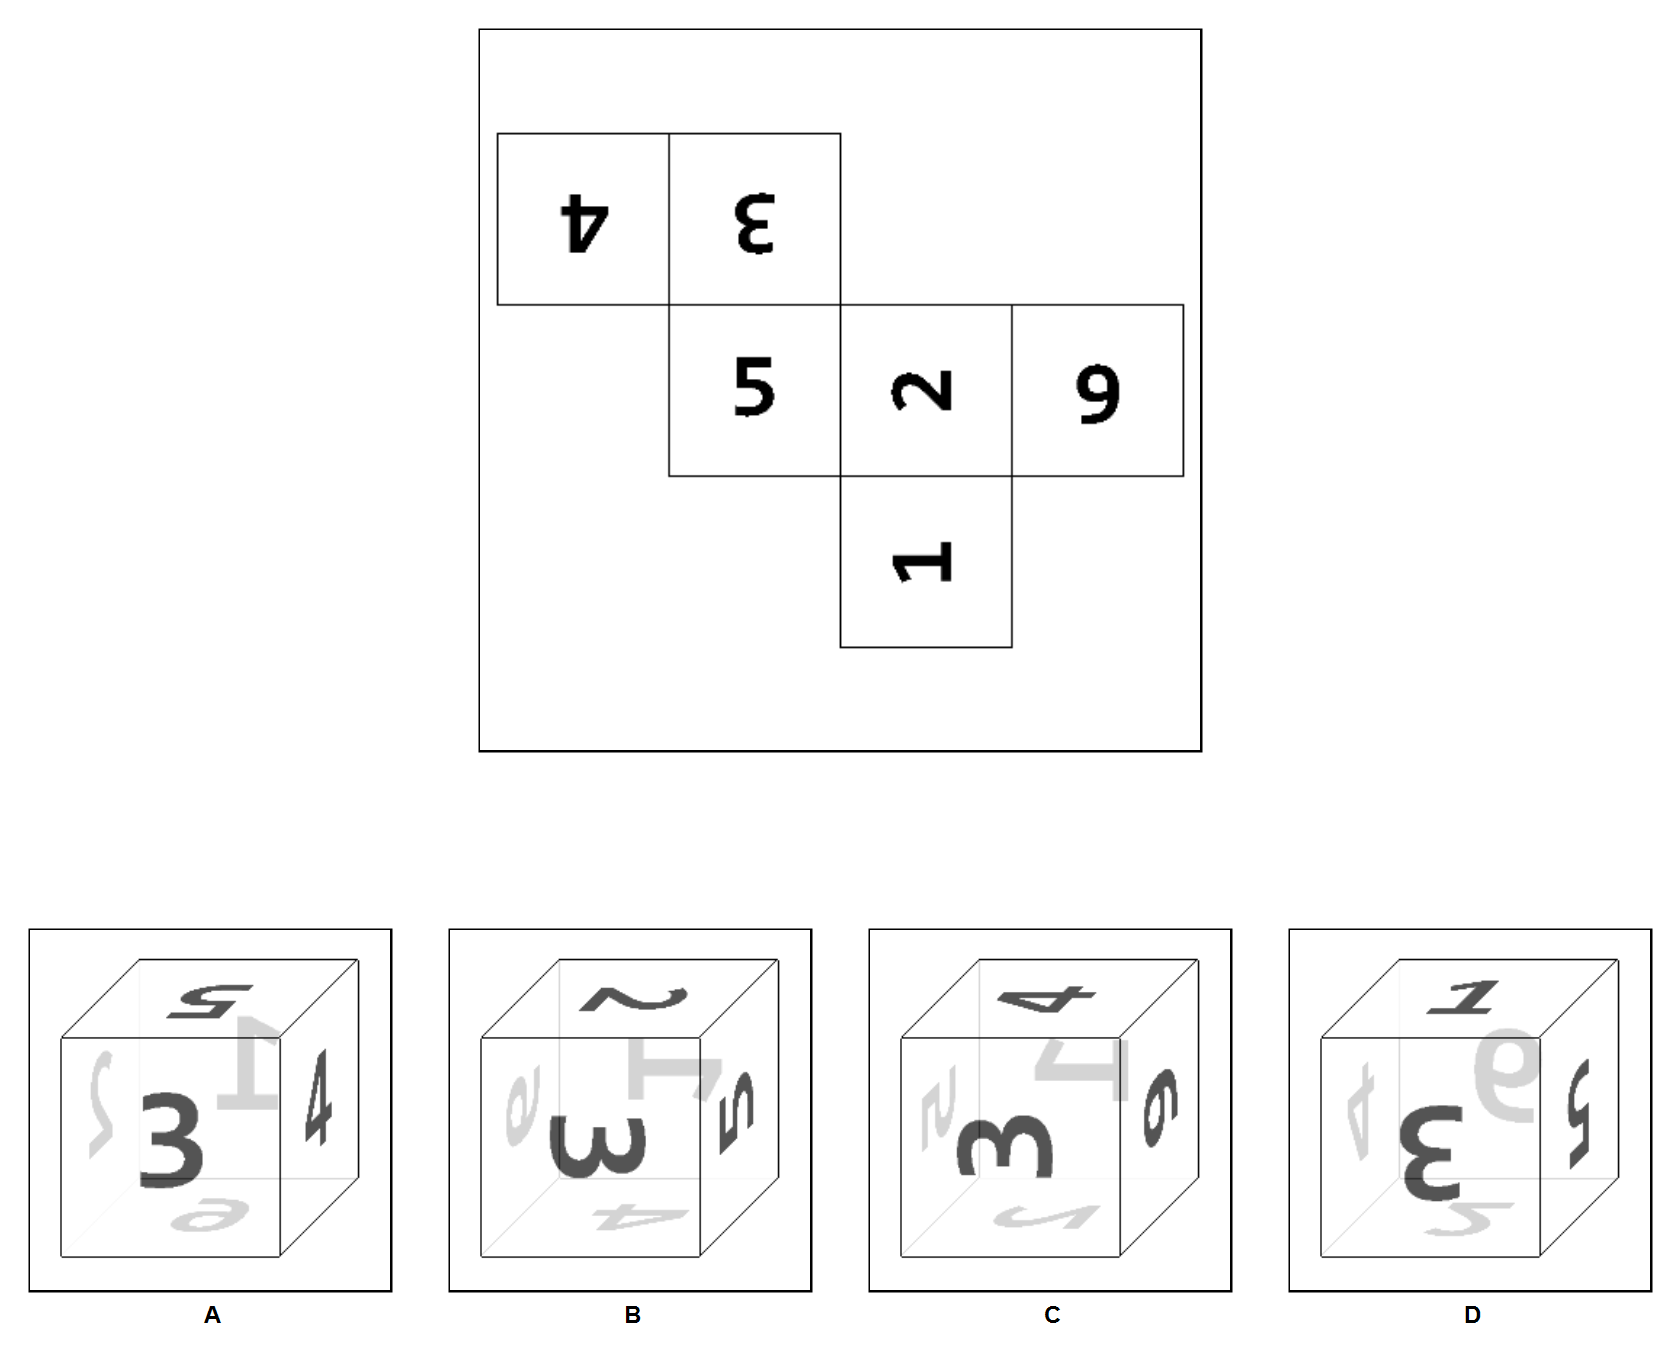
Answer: D